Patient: sex M, age 43
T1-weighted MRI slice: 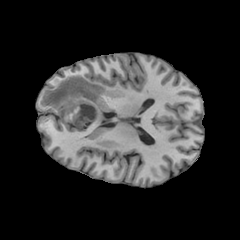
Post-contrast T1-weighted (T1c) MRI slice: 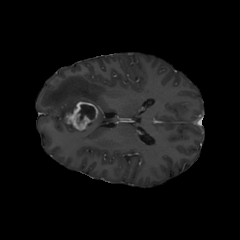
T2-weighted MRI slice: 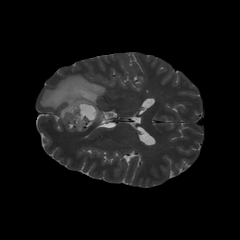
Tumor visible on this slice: yes
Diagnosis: Glioblastoma, IDH-wildtype
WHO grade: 4